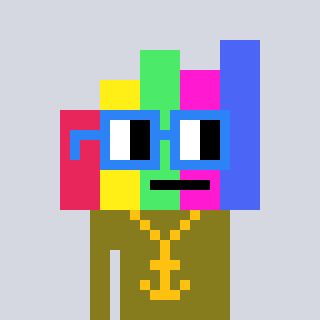
a pixel art character with square blue glasses, a bar chart-shaped head and a gunk-colored body on a cool background